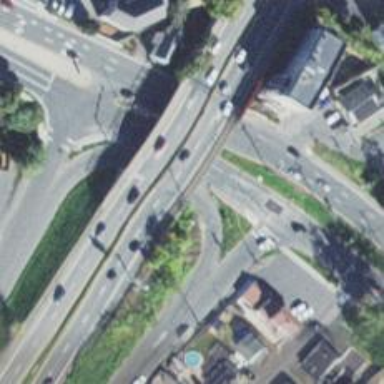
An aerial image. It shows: Trunk link highway.